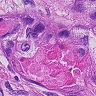
Metastatic tissue present: yes